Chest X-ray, AP view. Patient: 76 years old, sex F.
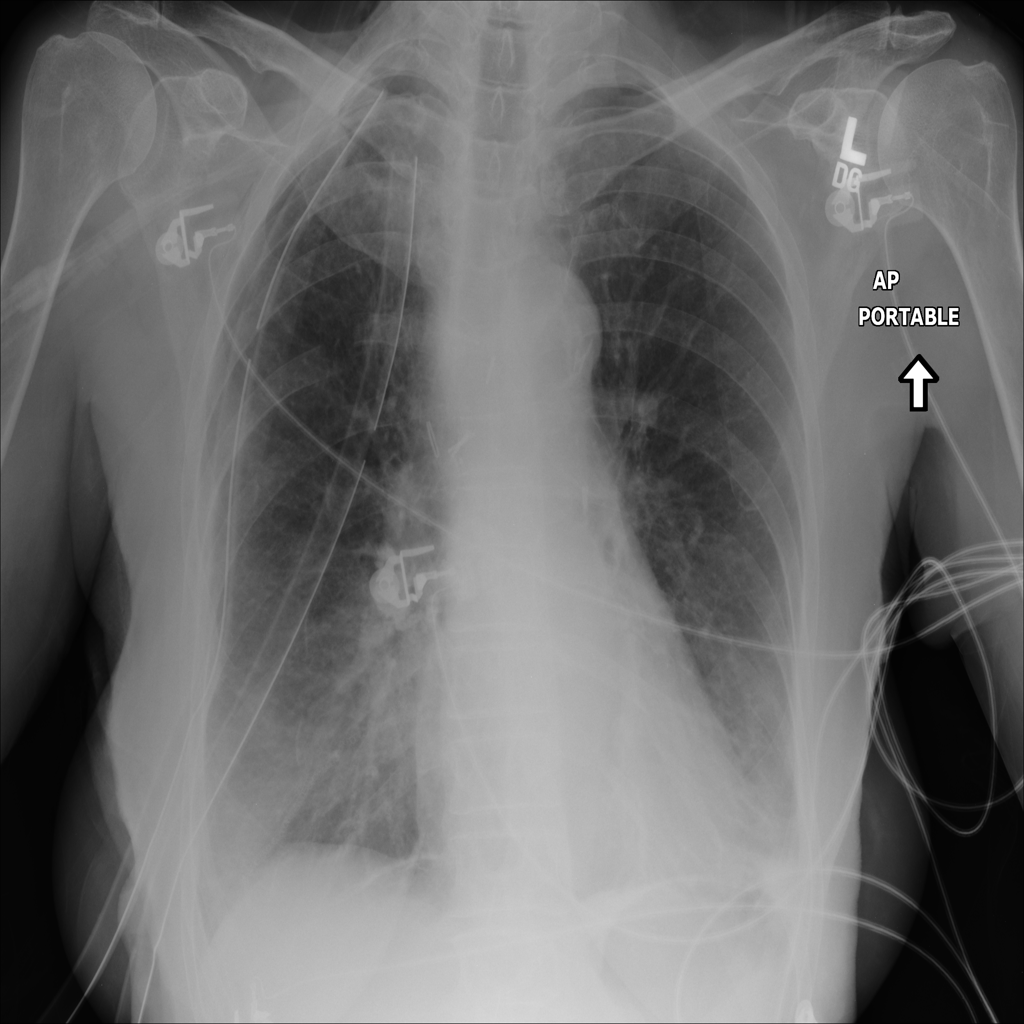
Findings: Mass